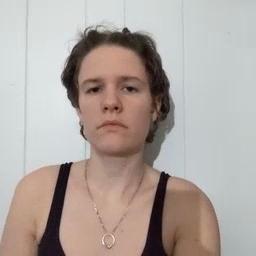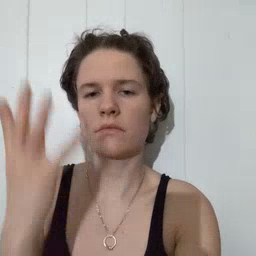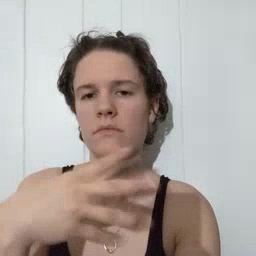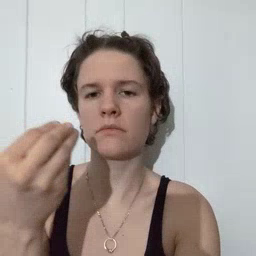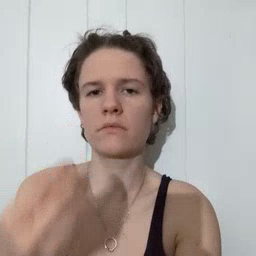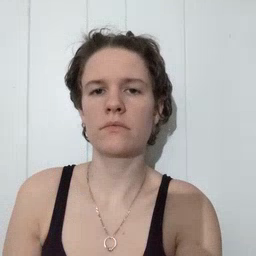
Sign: pretty